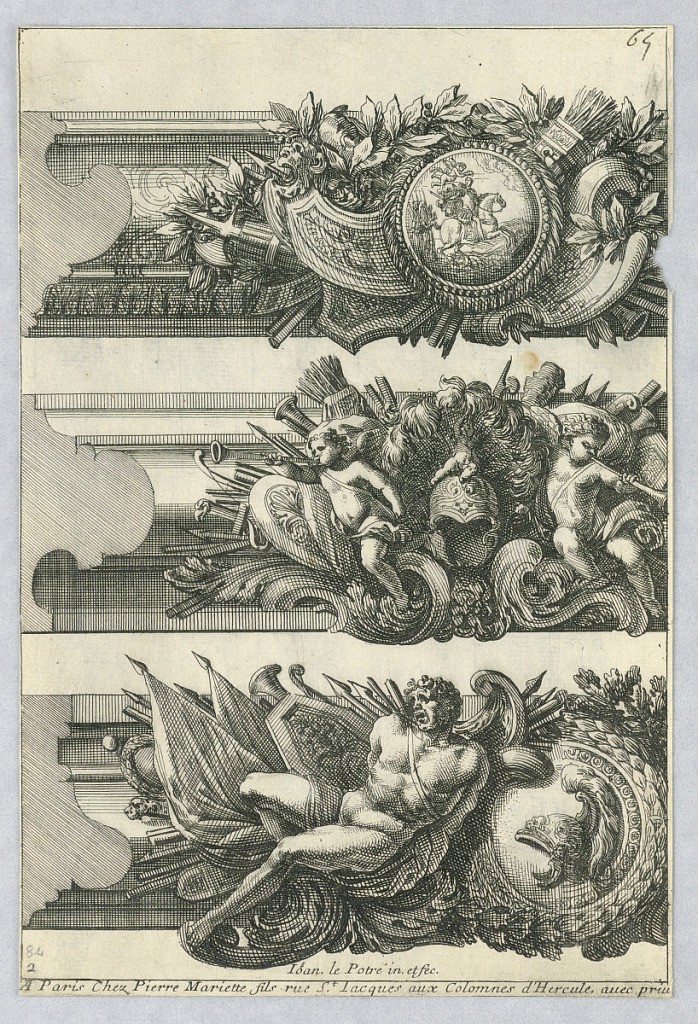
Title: Design for Painted Frames, from "Bordures de Tableau"
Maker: Jean Le Pautre, French, 1618–1682
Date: ca. 1670
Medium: Etching on paper
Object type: Print
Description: A = Jombert 112,2; B = J. 112, 4. C = J. 112,5; D = J. 112, 6..